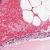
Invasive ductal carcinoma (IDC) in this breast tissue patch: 0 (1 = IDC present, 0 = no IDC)